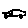
Label: car